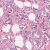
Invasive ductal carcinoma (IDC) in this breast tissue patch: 1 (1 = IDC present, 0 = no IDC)